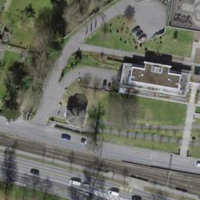
EUNIS habitat code: 54
Species observed at this site:
Centaurea scabiosa